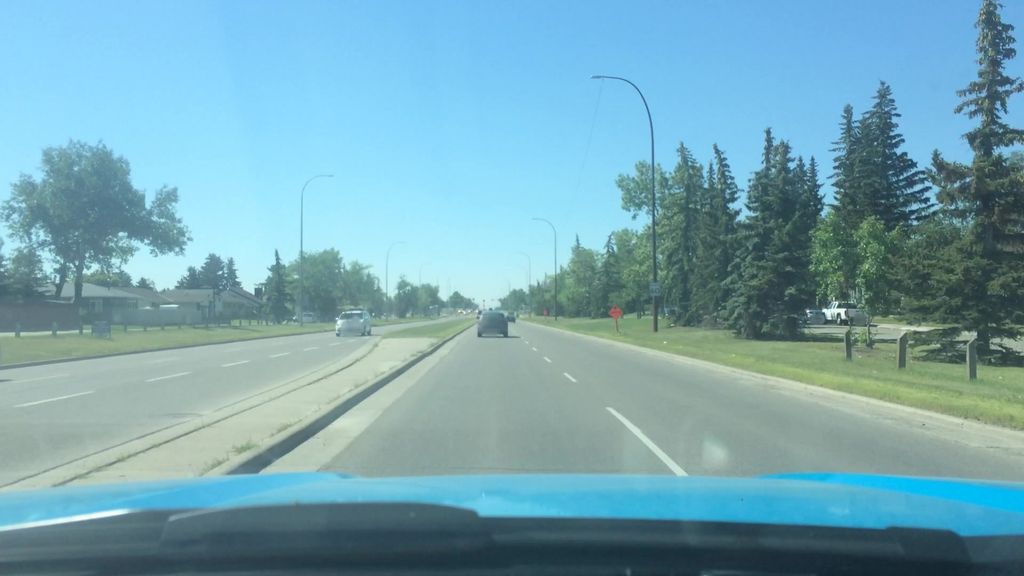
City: calgary